Field crop: maize
Growth stage: 2
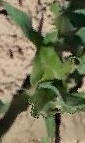
Species: maize